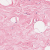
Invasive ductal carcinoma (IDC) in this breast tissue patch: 0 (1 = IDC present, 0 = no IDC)